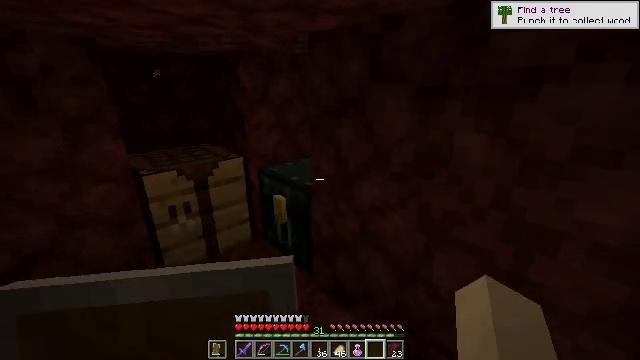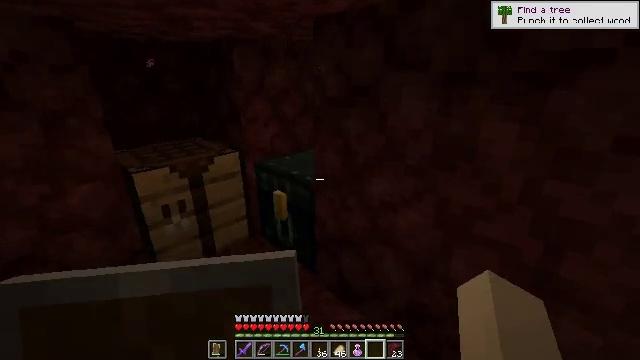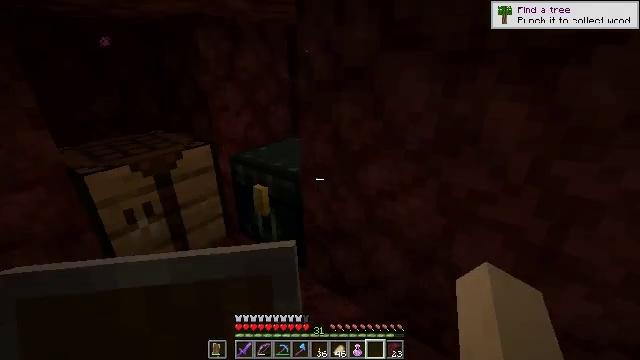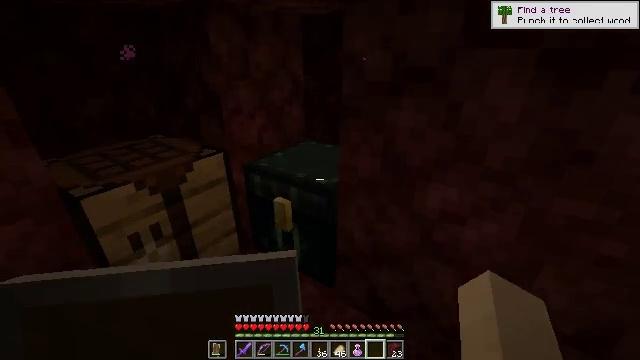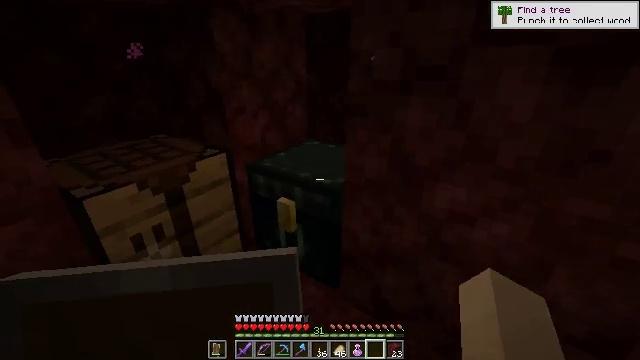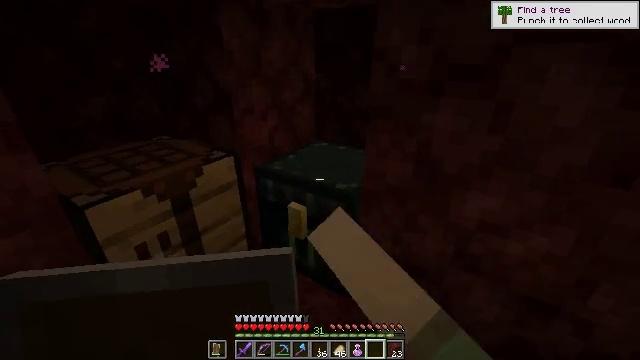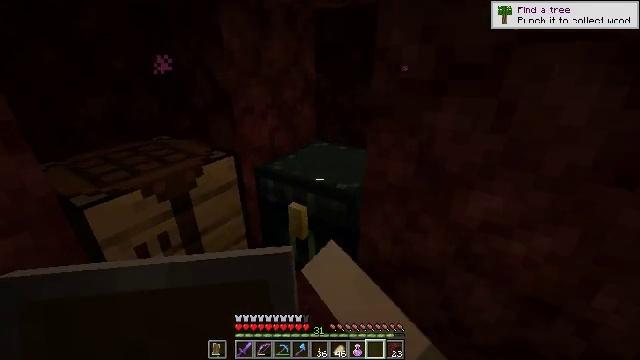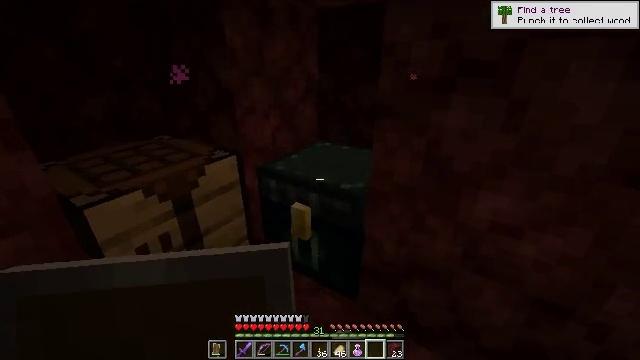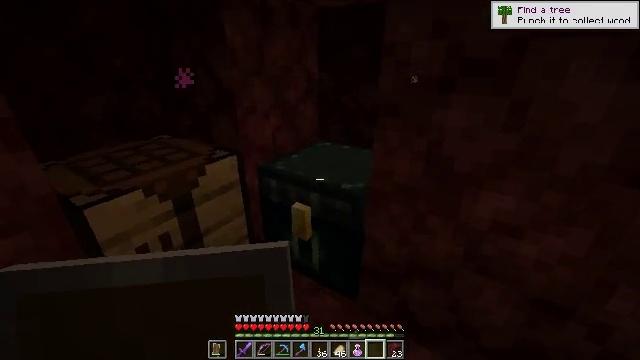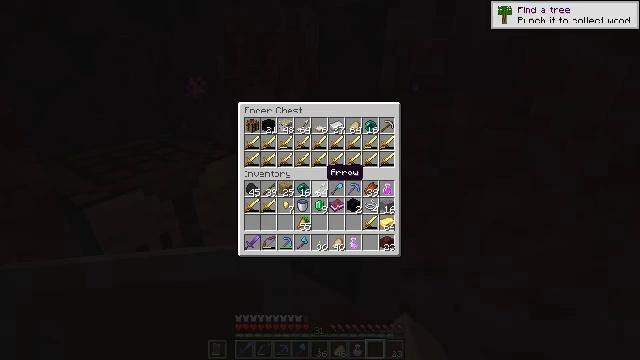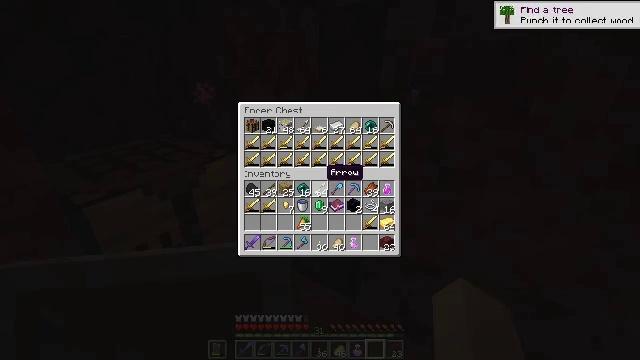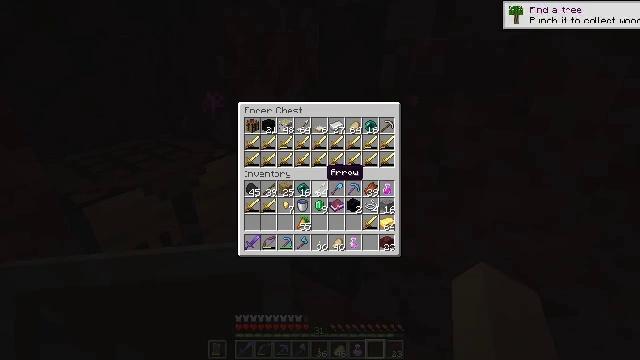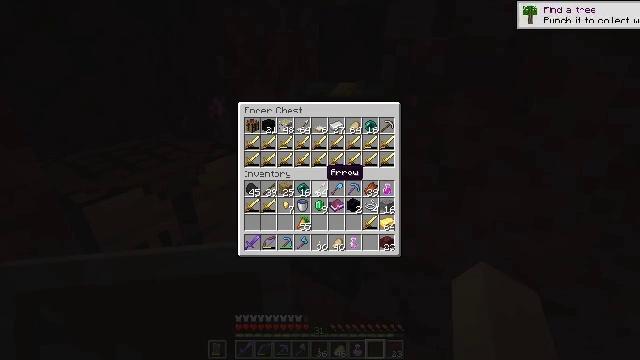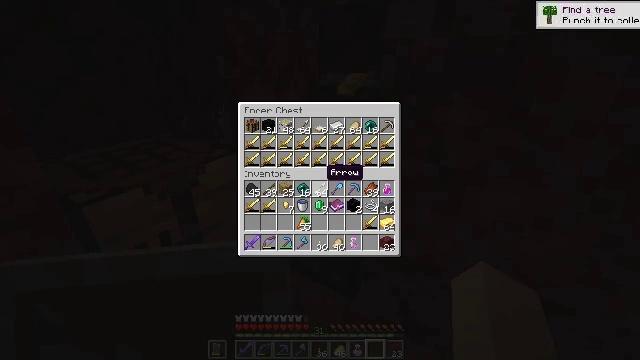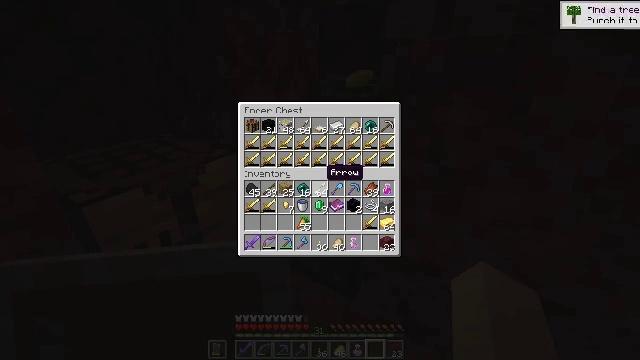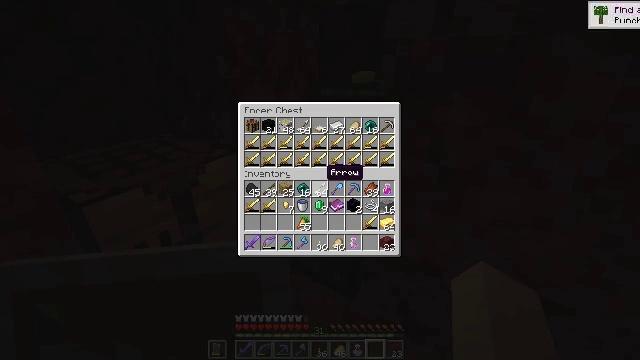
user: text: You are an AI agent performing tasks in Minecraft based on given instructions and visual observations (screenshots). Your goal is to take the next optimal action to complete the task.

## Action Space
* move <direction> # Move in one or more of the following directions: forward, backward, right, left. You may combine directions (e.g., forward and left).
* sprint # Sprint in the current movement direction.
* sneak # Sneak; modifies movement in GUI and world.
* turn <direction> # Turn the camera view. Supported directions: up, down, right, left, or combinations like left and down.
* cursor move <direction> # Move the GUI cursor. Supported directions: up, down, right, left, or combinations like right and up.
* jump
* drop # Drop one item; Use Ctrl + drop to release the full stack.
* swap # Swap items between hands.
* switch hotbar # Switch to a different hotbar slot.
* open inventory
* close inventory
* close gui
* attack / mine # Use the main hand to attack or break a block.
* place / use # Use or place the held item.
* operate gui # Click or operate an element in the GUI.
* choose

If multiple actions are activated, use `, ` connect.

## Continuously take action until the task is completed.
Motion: motion action
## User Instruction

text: Retrieve items from the blue shulker box by mining it.
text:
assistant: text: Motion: move forward and move left, turn right and down
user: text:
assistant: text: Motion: move forward and move left, turn right and down
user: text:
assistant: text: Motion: move forward and move left, turn right and down
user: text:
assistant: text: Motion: use / place
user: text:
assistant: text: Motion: use / place
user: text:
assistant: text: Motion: no_op
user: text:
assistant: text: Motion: no_op
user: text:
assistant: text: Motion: no_op
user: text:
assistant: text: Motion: open gui
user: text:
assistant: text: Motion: no_op
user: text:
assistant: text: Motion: no_op
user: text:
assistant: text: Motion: no_op
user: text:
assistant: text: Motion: no_op
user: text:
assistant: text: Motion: no_op
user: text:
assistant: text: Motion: no_op
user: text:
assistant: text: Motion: no_op
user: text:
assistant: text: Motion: cursor move right and up
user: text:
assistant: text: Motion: cursor move up
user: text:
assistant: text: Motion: cursor move right and up
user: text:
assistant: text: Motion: no_op
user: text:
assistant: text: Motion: no_op
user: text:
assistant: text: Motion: cursor move right and down
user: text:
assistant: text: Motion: no_op
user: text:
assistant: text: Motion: cursor move down
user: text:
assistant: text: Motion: cursor move down
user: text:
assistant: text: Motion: no_op
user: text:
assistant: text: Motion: no_op
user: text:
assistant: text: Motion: cursor move left
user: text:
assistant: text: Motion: cursor move left
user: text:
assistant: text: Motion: cursor move left